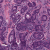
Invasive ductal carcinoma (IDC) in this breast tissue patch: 1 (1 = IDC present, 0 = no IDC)